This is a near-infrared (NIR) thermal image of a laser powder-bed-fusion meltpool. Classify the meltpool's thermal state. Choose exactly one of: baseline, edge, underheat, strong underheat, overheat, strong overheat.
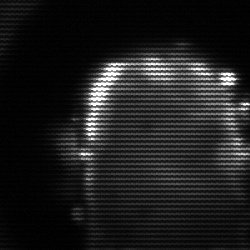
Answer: baseline